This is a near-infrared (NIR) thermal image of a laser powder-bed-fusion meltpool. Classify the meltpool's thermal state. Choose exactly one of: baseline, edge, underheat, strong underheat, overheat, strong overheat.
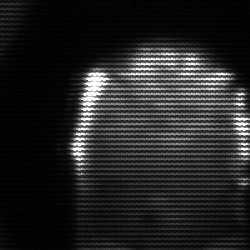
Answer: baseline